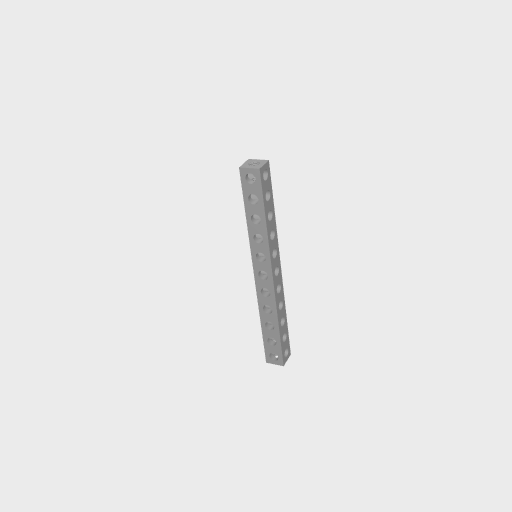
Part: SquareBeam11H